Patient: sex M, age 36
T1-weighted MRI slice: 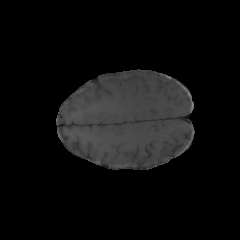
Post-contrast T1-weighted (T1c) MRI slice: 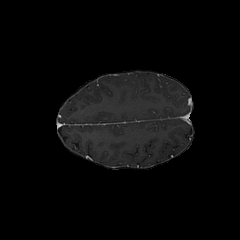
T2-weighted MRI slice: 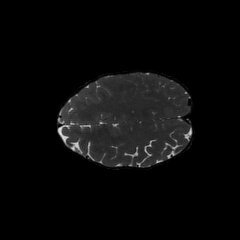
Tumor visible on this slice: no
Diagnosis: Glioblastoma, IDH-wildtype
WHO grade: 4